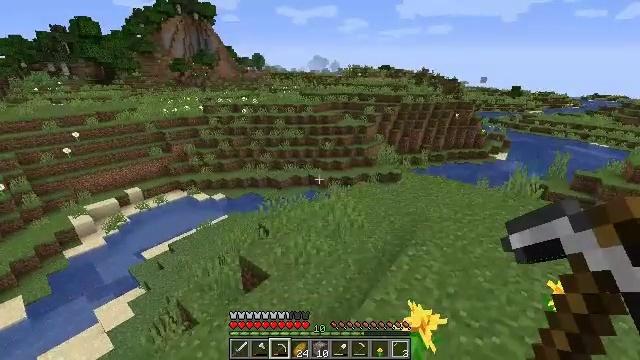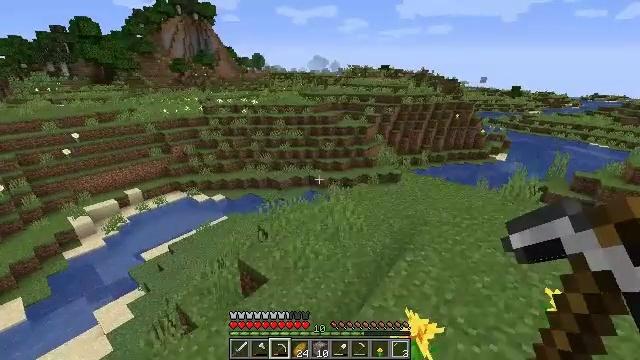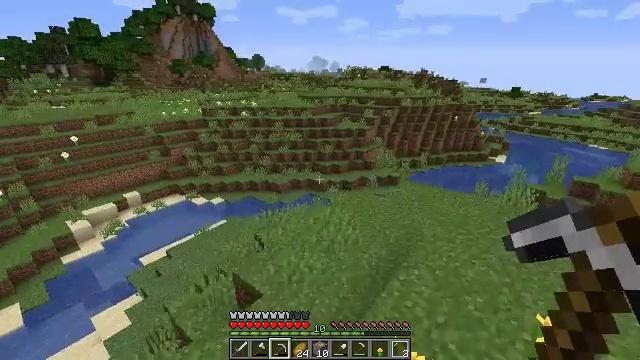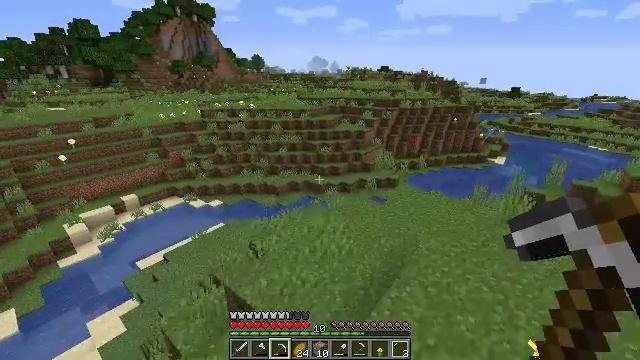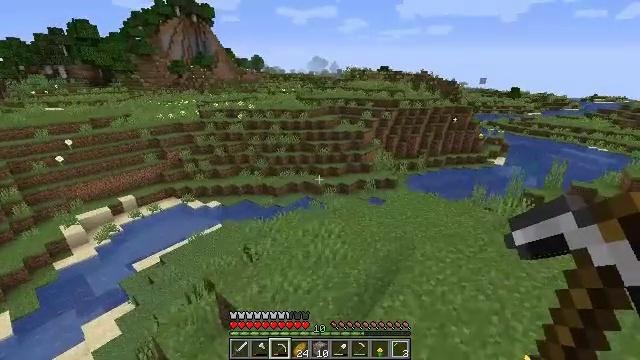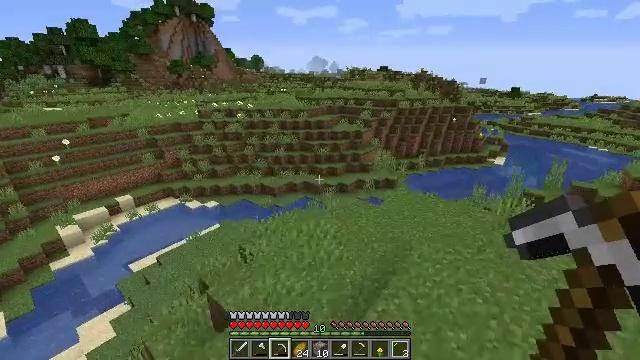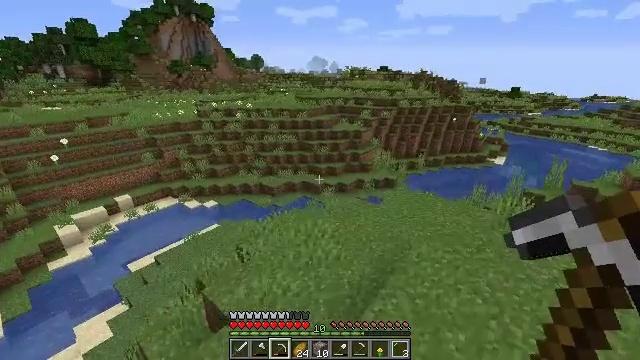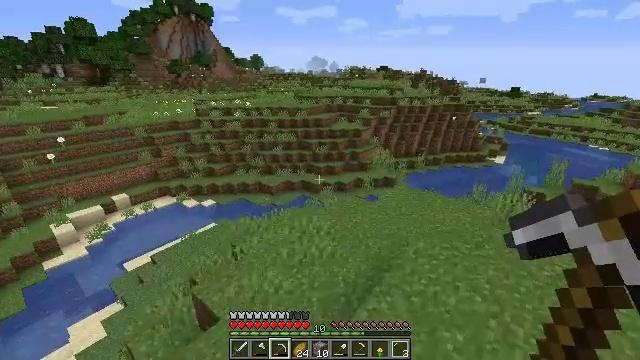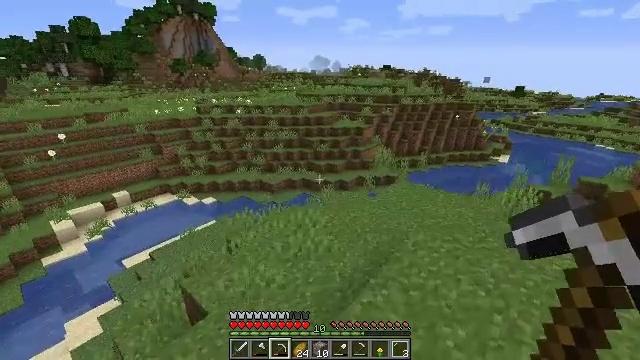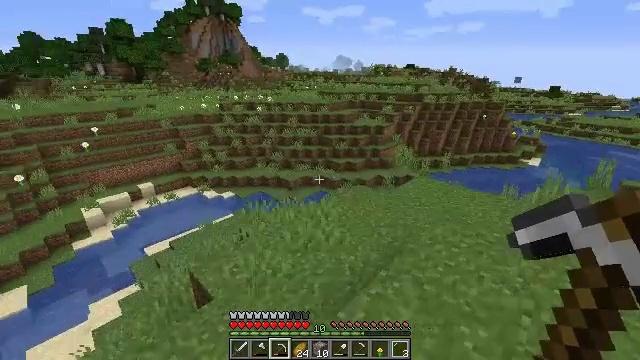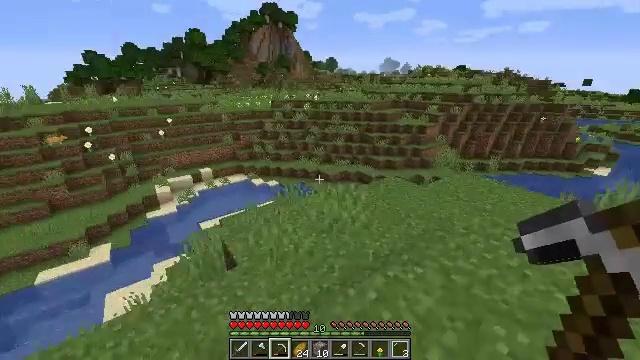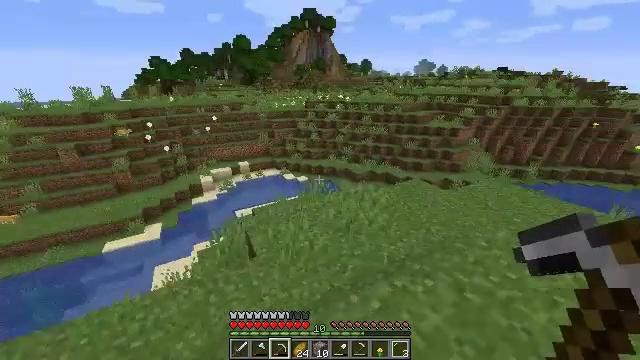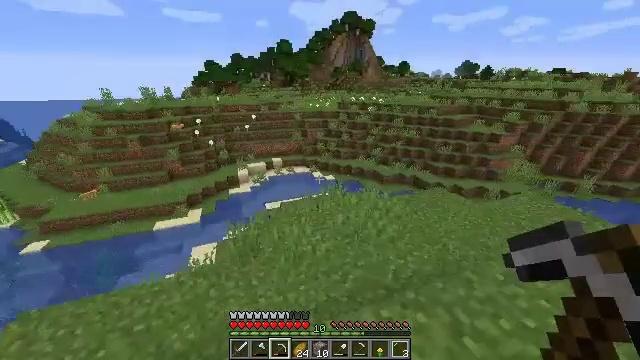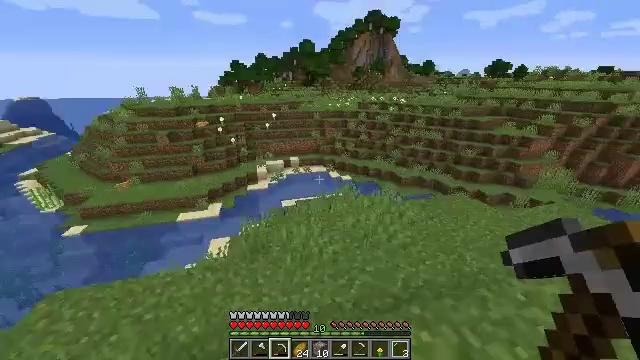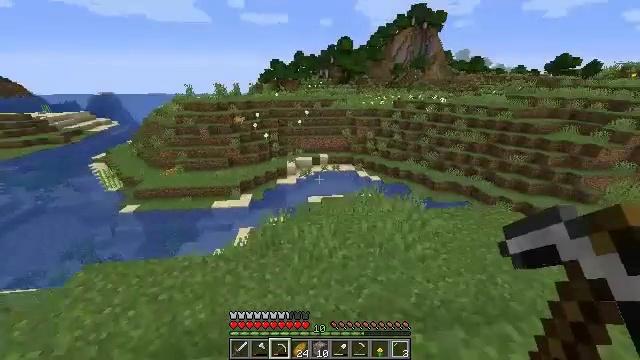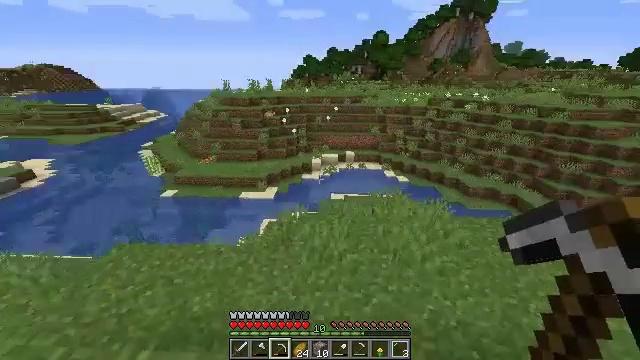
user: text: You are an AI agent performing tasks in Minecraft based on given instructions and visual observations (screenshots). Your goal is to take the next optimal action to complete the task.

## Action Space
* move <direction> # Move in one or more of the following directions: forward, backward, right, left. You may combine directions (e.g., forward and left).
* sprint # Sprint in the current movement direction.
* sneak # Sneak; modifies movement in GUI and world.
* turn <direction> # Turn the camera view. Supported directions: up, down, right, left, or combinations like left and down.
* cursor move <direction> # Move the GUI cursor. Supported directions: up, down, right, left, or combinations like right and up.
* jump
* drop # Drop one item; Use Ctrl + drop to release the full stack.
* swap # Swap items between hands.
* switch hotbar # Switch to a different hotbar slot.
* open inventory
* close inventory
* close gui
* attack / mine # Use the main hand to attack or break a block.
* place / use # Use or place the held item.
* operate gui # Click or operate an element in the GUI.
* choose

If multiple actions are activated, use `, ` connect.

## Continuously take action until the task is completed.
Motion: motion action
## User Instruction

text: Cut down the sugar cane stalks.
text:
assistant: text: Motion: move forward and move right, jump
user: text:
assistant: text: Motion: move forward and move right, jump
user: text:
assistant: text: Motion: move forward and move right, jump
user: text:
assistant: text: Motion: move forward and move right, jump
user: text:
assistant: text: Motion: move forward and move right, jump
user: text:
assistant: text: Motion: move forward and move right, jump
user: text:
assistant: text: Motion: move forward and move right, jump
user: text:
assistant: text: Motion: move forward and move right, jump
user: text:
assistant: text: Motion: move forward and move right, sprint, turn left
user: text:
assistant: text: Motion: move forward and move right, sprint, turn left
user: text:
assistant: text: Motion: move forward and move right, sprint, turn left
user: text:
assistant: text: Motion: move forward and move right, sprint, turn left
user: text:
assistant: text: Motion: move forward and move right, turn left
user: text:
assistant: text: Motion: move forward and move right, turn left
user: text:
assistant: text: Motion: move forward and move right, turn left
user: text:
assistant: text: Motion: move forward and move right, turn left
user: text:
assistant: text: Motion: move forward and move right, turn left
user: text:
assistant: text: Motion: move forward and move right
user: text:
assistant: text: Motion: move forward and move right
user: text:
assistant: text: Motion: move forward and move right
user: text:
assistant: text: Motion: move forward and move right
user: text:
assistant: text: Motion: move forward and move right
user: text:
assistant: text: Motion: move forward and move right
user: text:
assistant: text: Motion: move forward and move right
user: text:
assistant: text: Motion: move forward and move right
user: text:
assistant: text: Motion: move forward and move right
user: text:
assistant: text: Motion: move forward and move right
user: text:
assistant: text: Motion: move forward and move right
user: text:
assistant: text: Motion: move forward and move right
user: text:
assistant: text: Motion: move forward and move right